Field crop: tomato
Growth stage: 2
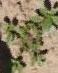
Species: portulaca